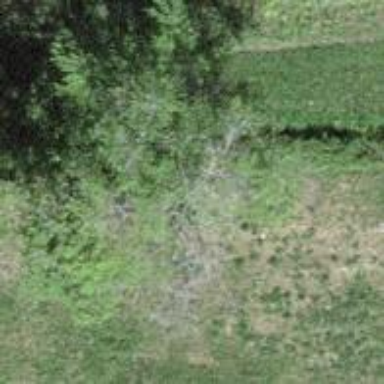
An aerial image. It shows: Deciduous broadleaved tree.